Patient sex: M
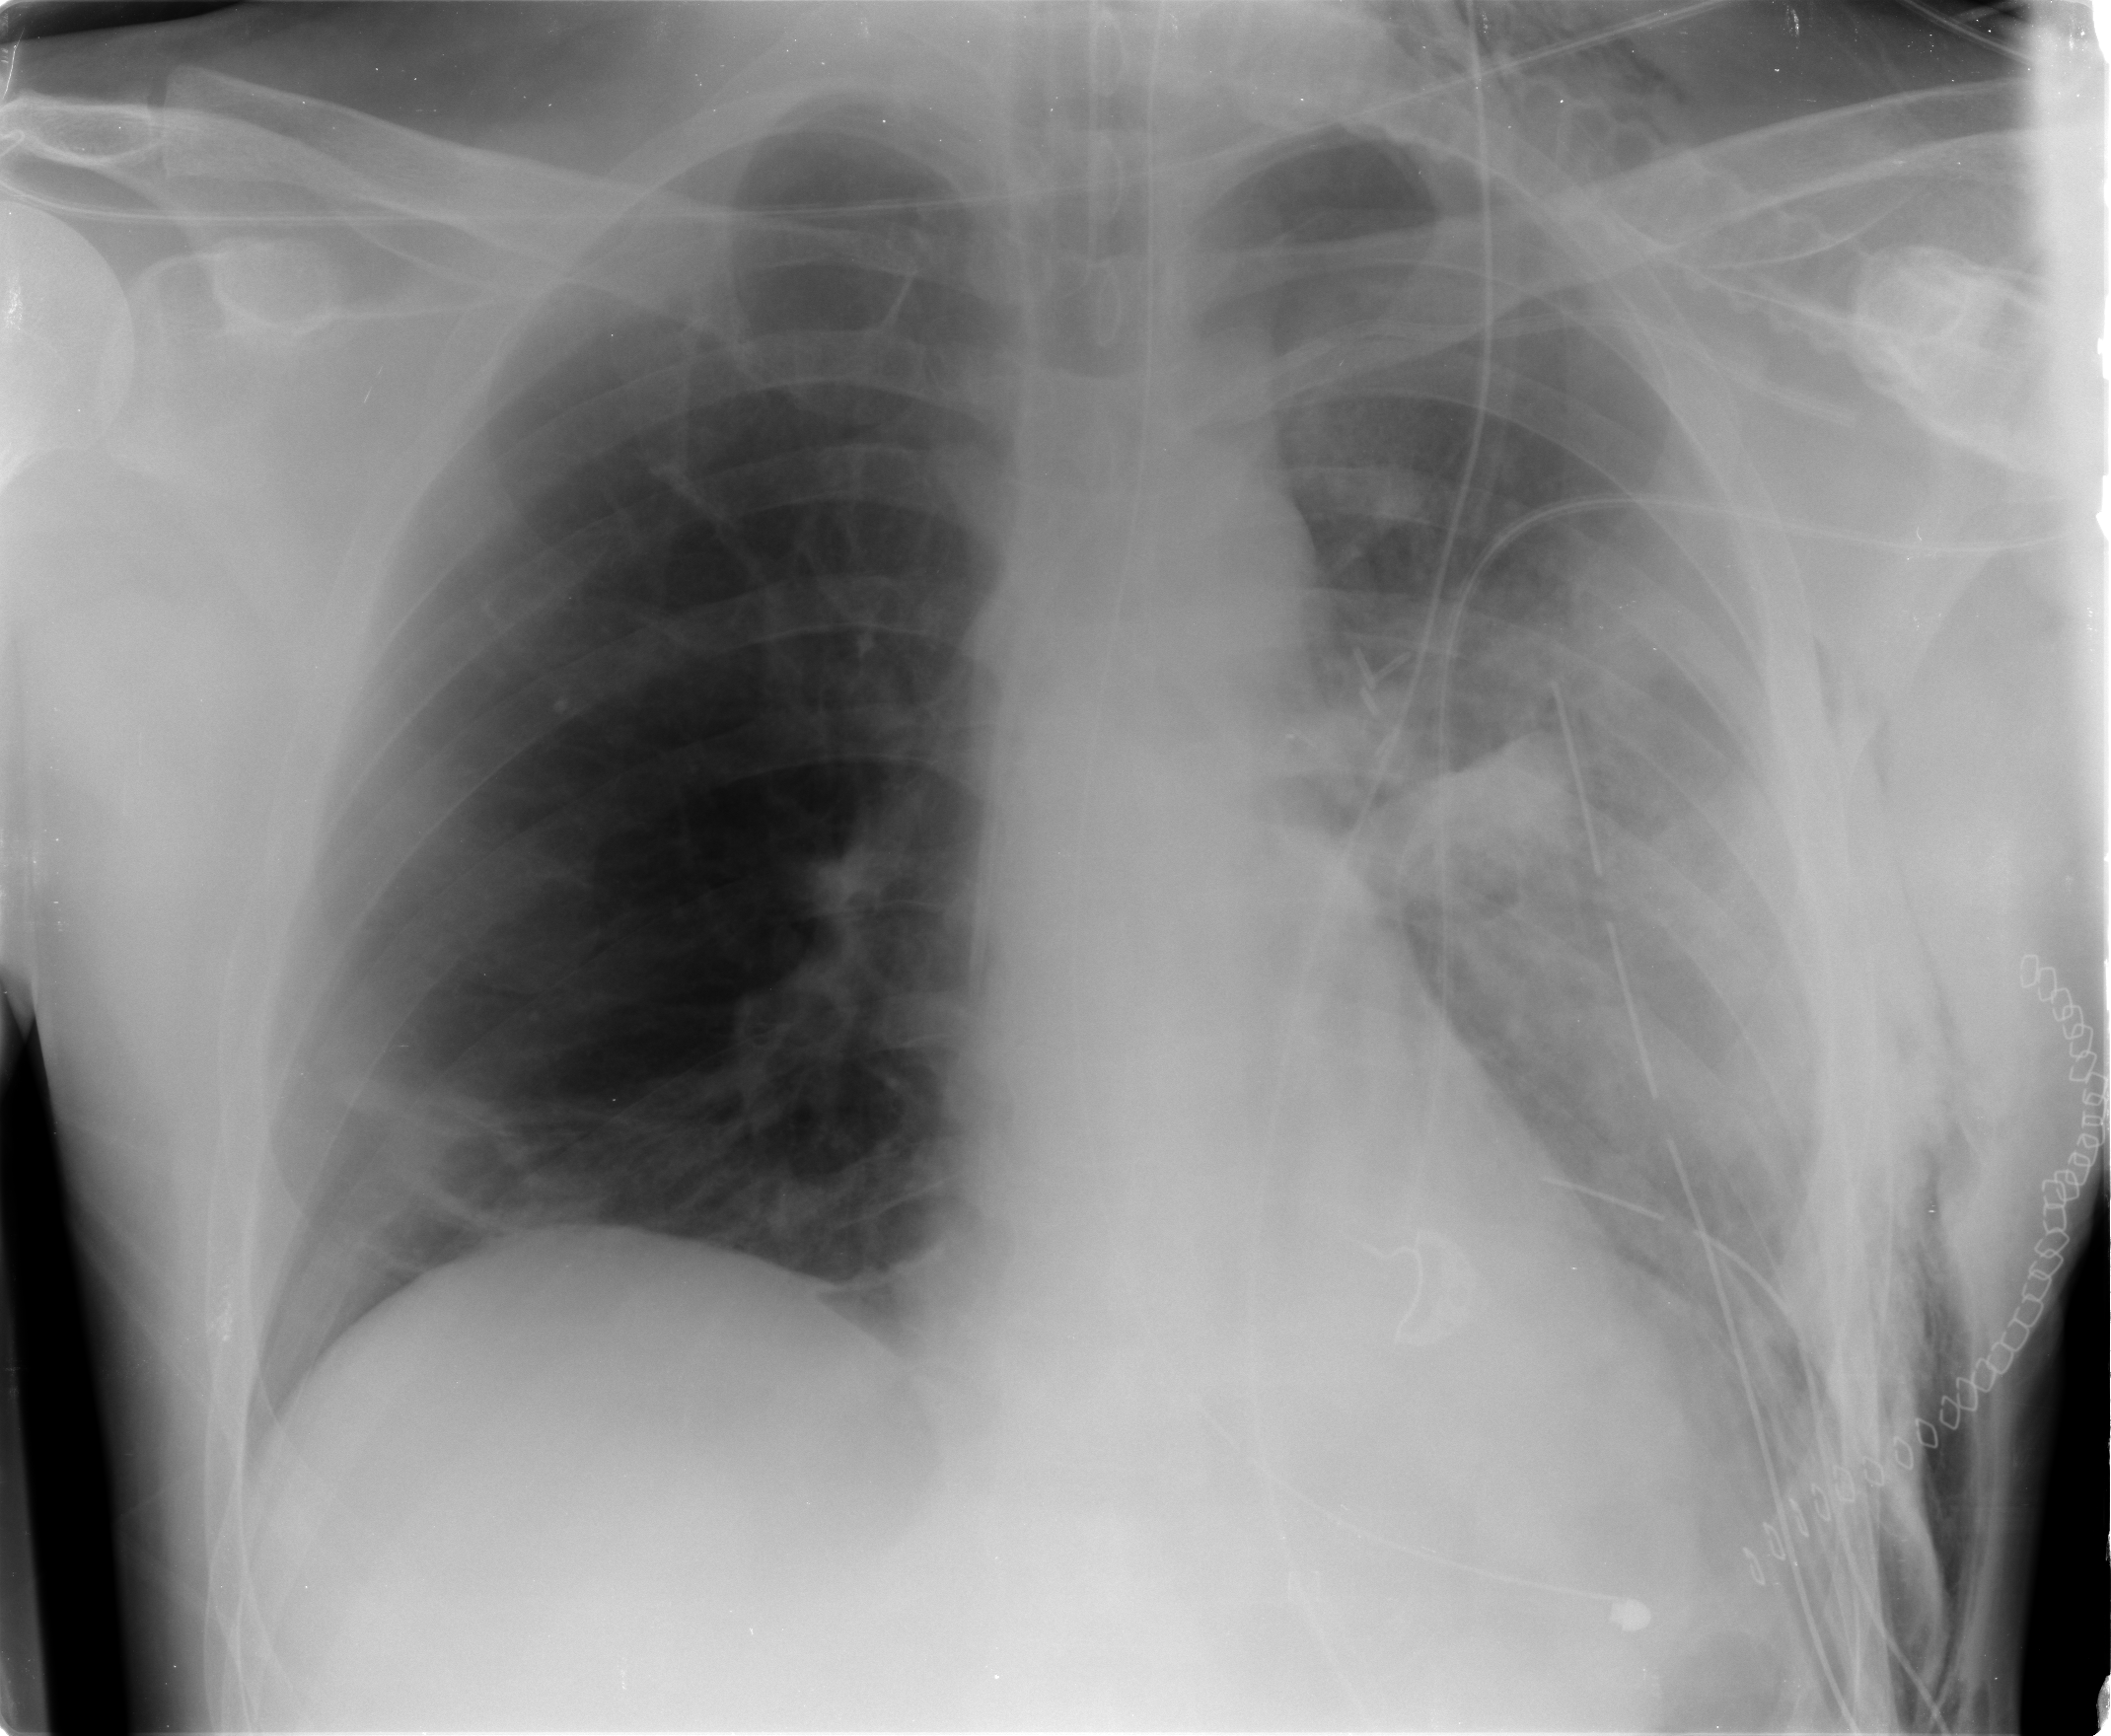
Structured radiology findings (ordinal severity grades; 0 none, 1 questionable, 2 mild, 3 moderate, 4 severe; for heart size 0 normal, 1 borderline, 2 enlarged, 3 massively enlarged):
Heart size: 0
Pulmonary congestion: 0
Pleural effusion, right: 0
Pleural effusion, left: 1
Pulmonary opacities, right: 0
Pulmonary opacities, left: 0
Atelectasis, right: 2
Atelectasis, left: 2